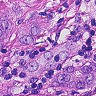
Metastatic tissue present: yes